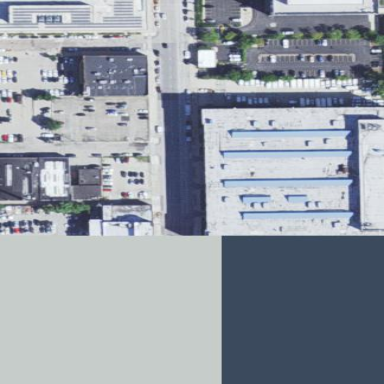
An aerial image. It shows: Industrial building.